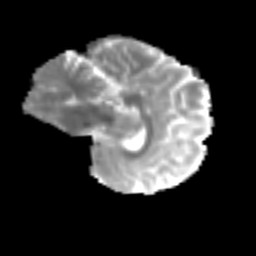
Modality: MD
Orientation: sagittal
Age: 53
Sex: female
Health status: ill
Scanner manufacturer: siemens
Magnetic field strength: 3 T
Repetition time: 8.7 s
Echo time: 0.11 s